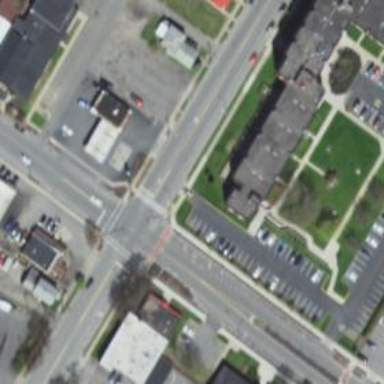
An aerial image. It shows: Uncontrolled road crossing with marked lines.